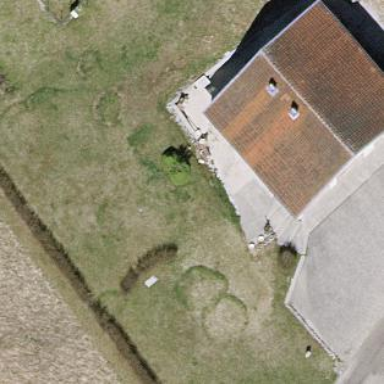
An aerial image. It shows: Detached building.